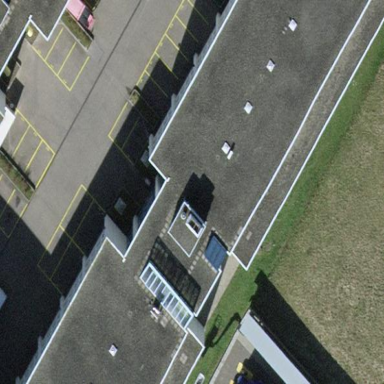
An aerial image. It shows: Commercial building.